Current action and preconditions to check: trajectory_clear

Your task: For each precondition in the list above, predict whether it will hold at this action.

Consider the current scene as observed from the mobile robot's camera, and analyze the predicted future states of all dynamic agents (e.g., people, animals, vehicles, or any moving entities) within the NEXT SECOND.

IMPORTANT: Only answer "very likely" if you are absolutely certain—based on strong, clear evidence—that a dynamic agent will violate the precondition in the predicted future state. Do NOT answer "very likely" for unlikely, ambiguous, or low-probability risks.

Ask yourself for each precondition: Is there a high probability, with clear and convincing evidence, that the predicted future states of any dynamic agent will interfere with the predicted future state of the currently executing action within the NEXT SECOND, causing that precondition to fail?

Assess the risk level based on these predictions. Use "likely" or "very likely" if motions create a clear risk of interference.

Use "neutral" or "improbable" if agents are nearby but their predicted paths are clearly diverging or non-conflicting.

Failure Risk Categories: "very improbable", "improbable", "neutral", "likely", "very likely"

Answer Format: Output ONLY the probability_of_failure value from these categories: "very improbable", "improbable", "neutral", "likely", "very likely"

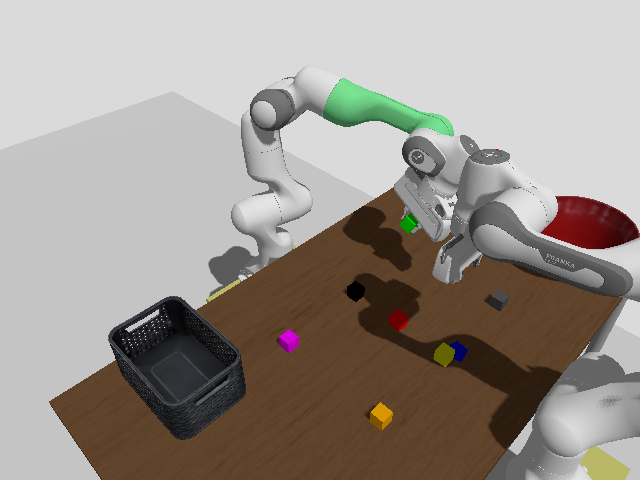

Answer: improbable